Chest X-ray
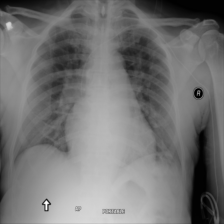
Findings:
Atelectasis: negative
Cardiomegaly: positive
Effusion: negative
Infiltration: negative
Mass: positive
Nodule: negative
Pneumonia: negative
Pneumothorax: negative
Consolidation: negative
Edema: negative
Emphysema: negative
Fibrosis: negative
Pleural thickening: negative
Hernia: negative